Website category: jobs
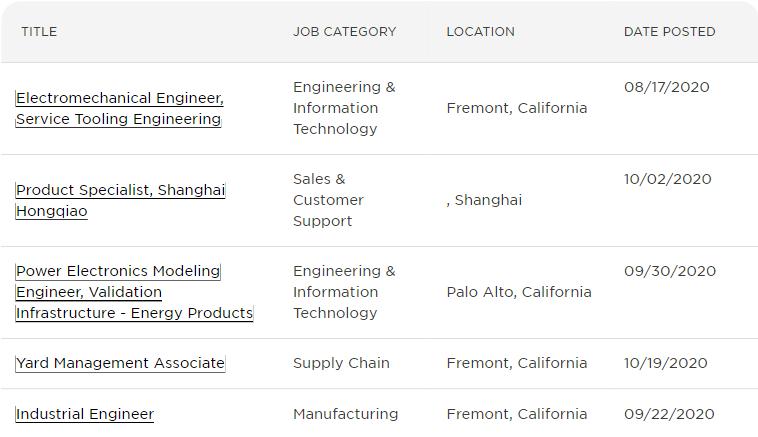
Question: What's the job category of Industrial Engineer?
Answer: Manufacturing

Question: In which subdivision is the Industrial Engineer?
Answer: Manufacturing

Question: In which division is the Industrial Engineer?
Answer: Manufacturing

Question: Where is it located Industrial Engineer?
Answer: Manufacturing

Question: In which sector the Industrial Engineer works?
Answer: Manufacturing

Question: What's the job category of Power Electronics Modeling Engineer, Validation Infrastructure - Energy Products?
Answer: Engineering & Information Technology

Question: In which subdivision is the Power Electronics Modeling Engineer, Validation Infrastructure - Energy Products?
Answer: Engineering & Information Technology

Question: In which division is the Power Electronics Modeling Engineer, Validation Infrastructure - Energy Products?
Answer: Engineering & Information Technology

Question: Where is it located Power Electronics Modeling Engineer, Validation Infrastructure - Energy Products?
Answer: Engineering & Information Technology

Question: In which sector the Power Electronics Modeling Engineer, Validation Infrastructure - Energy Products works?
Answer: Engineering & Information Technology

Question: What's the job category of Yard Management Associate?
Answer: Supply Chain

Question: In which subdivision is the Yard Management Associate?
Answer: Supply Chain

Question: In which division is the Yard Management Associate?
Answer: Supply Chain

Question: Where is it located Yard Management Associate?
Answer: Supply Chain

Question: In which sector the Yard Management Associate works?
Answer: Supply Chain

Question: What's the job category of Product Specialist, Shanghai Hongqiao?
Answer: Sales & Customer Support

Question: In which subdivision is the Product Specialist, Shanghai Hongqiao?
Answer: Sales & Customer Support

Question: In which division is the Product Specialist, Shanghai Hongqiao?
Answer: Sales & Customer Support

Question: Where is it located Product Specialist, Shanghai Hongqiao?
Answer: Sales & Customer Support

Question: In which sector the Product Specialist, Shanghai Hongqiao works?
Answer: Sales & Customer Support

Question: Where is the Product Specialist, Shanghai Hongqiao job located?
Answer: , Shanghai

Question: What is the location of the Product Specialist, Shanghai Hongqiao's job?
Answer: , Shanghai

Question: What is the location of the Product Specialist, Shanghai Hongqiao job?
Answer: , Shanghai

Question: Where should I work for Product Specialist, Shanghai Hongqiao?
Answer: , Shanghai

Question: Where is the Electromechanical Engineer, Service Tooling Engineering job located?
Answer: Fremont, California

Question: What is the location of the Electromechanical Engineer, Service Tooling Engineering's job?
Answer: Fremont, California

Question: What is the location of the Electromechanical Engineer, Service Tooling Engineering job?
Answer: Fremont, California

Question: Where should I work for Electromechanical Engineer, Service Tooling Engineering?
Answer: Fremont, California

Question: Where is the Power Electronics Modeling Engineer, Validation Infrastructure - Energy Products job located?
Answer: Palo Alto, California

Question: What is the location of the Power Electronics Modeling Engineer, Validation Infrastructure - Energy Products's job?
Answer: Palo Alto, California

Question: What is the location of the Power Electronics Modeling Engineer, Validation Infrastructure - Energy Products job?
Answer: Palo Alto, California

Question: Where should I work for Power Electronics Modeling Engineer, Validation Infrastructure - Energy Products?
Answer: Palo Alto, California

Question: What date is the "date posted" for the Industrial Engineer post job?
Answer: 09/22/2020

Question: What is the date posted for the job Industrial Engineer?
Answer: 09/22/2020

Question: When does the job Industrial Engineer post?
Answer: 09/22/2020

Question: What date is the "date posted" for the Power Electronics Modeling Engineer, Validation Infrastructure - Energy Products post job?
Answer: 09/30/2020

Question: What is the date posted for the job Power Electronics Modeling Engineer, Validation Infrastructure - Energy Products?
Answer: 09/30/2020

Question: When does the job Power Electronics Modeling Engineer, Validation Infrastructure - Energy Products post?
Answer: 09/30/2020

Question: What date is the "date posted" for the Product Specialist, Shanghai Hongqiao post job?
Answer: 10/02/2020

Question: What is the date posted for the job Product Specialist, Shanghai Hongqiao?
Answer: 10/02/2020

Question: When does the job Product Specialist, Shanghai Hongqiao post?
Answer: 10/02/2020

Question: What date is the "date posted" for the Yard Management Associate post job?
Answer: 10/19/2020

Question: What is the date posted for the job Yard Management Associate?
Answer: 10/19/2020

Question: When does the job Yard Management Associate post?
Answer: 10/19/2020

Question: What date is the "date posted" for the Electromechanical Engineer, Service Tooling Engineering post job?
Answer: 08/17/2020

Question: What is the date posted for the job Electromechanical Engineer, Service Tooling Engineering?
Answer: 08/17/2020

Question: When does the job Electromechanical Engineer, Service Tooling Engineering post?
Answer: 08/17/2020

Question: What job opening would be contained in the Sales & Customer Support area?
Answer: Product Specialist, Shanghai Hongqiao

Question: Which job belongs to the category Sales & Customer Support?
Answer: Product Specialist, Shanghai Hongqiao

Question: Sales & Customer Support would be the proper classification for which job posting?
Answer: Product Specialist, Shanghai Hongqiao

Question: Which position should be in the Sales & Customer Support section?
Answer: Product Specialist, Shanghai Hongqiao

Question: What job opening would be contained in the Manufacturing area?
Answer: Industrial Engineer

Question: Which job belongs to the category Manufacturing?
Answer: Industrial Engineer

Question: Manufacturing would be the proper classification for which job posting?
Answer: Industrial Engineer

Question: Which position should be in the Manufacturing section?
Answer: Industrial Engineer

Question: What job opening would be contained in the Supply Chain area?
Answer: Yard Management Associate

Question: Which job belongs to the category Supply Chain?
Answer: Yard Management Associate

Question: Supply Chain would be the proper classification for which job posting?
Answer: Yard Management Associate

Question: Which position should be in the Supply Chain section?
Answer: Yard Management Associate

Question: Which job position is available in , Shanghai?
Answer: Product Specialist, Shanghai Hongqiao

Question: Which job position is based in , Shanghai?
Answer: Product Specialist, Shanghai Hongqiao

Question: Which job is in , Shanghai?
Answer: Product Specialist, Shanghai Hongqiao

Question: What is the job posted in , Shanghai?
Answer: Product Specialist, Shanghai Hongqiao

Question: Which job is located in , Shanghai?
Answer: Product Specialist, Shanghai Hongqiao